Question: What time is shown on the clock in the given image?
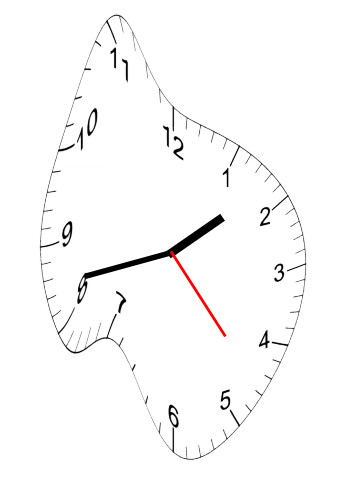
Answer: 01:42:23